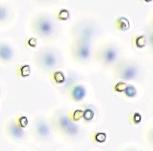
Label: Phaeocystis